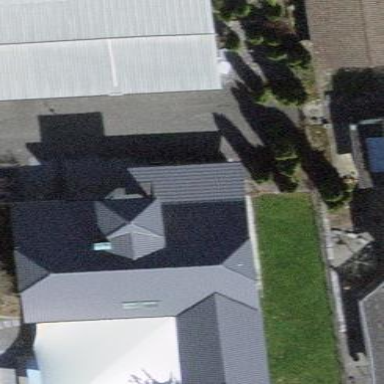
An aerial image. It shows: Building with tile roof.